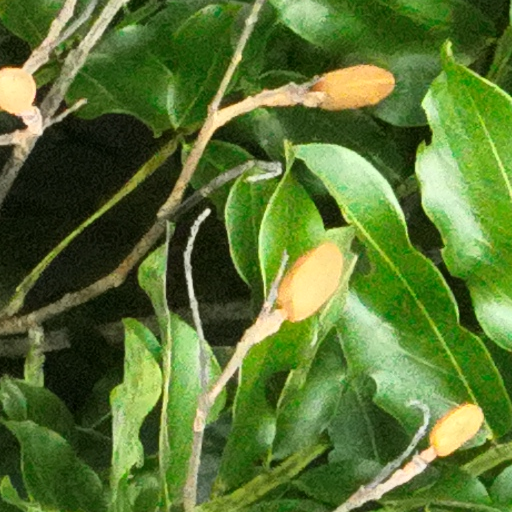
Species: Dipteryx oleifera
GBIF accepted scientific name: Dipteryx oleifera
Crown area (m\u00b2): 144.905